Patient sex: M
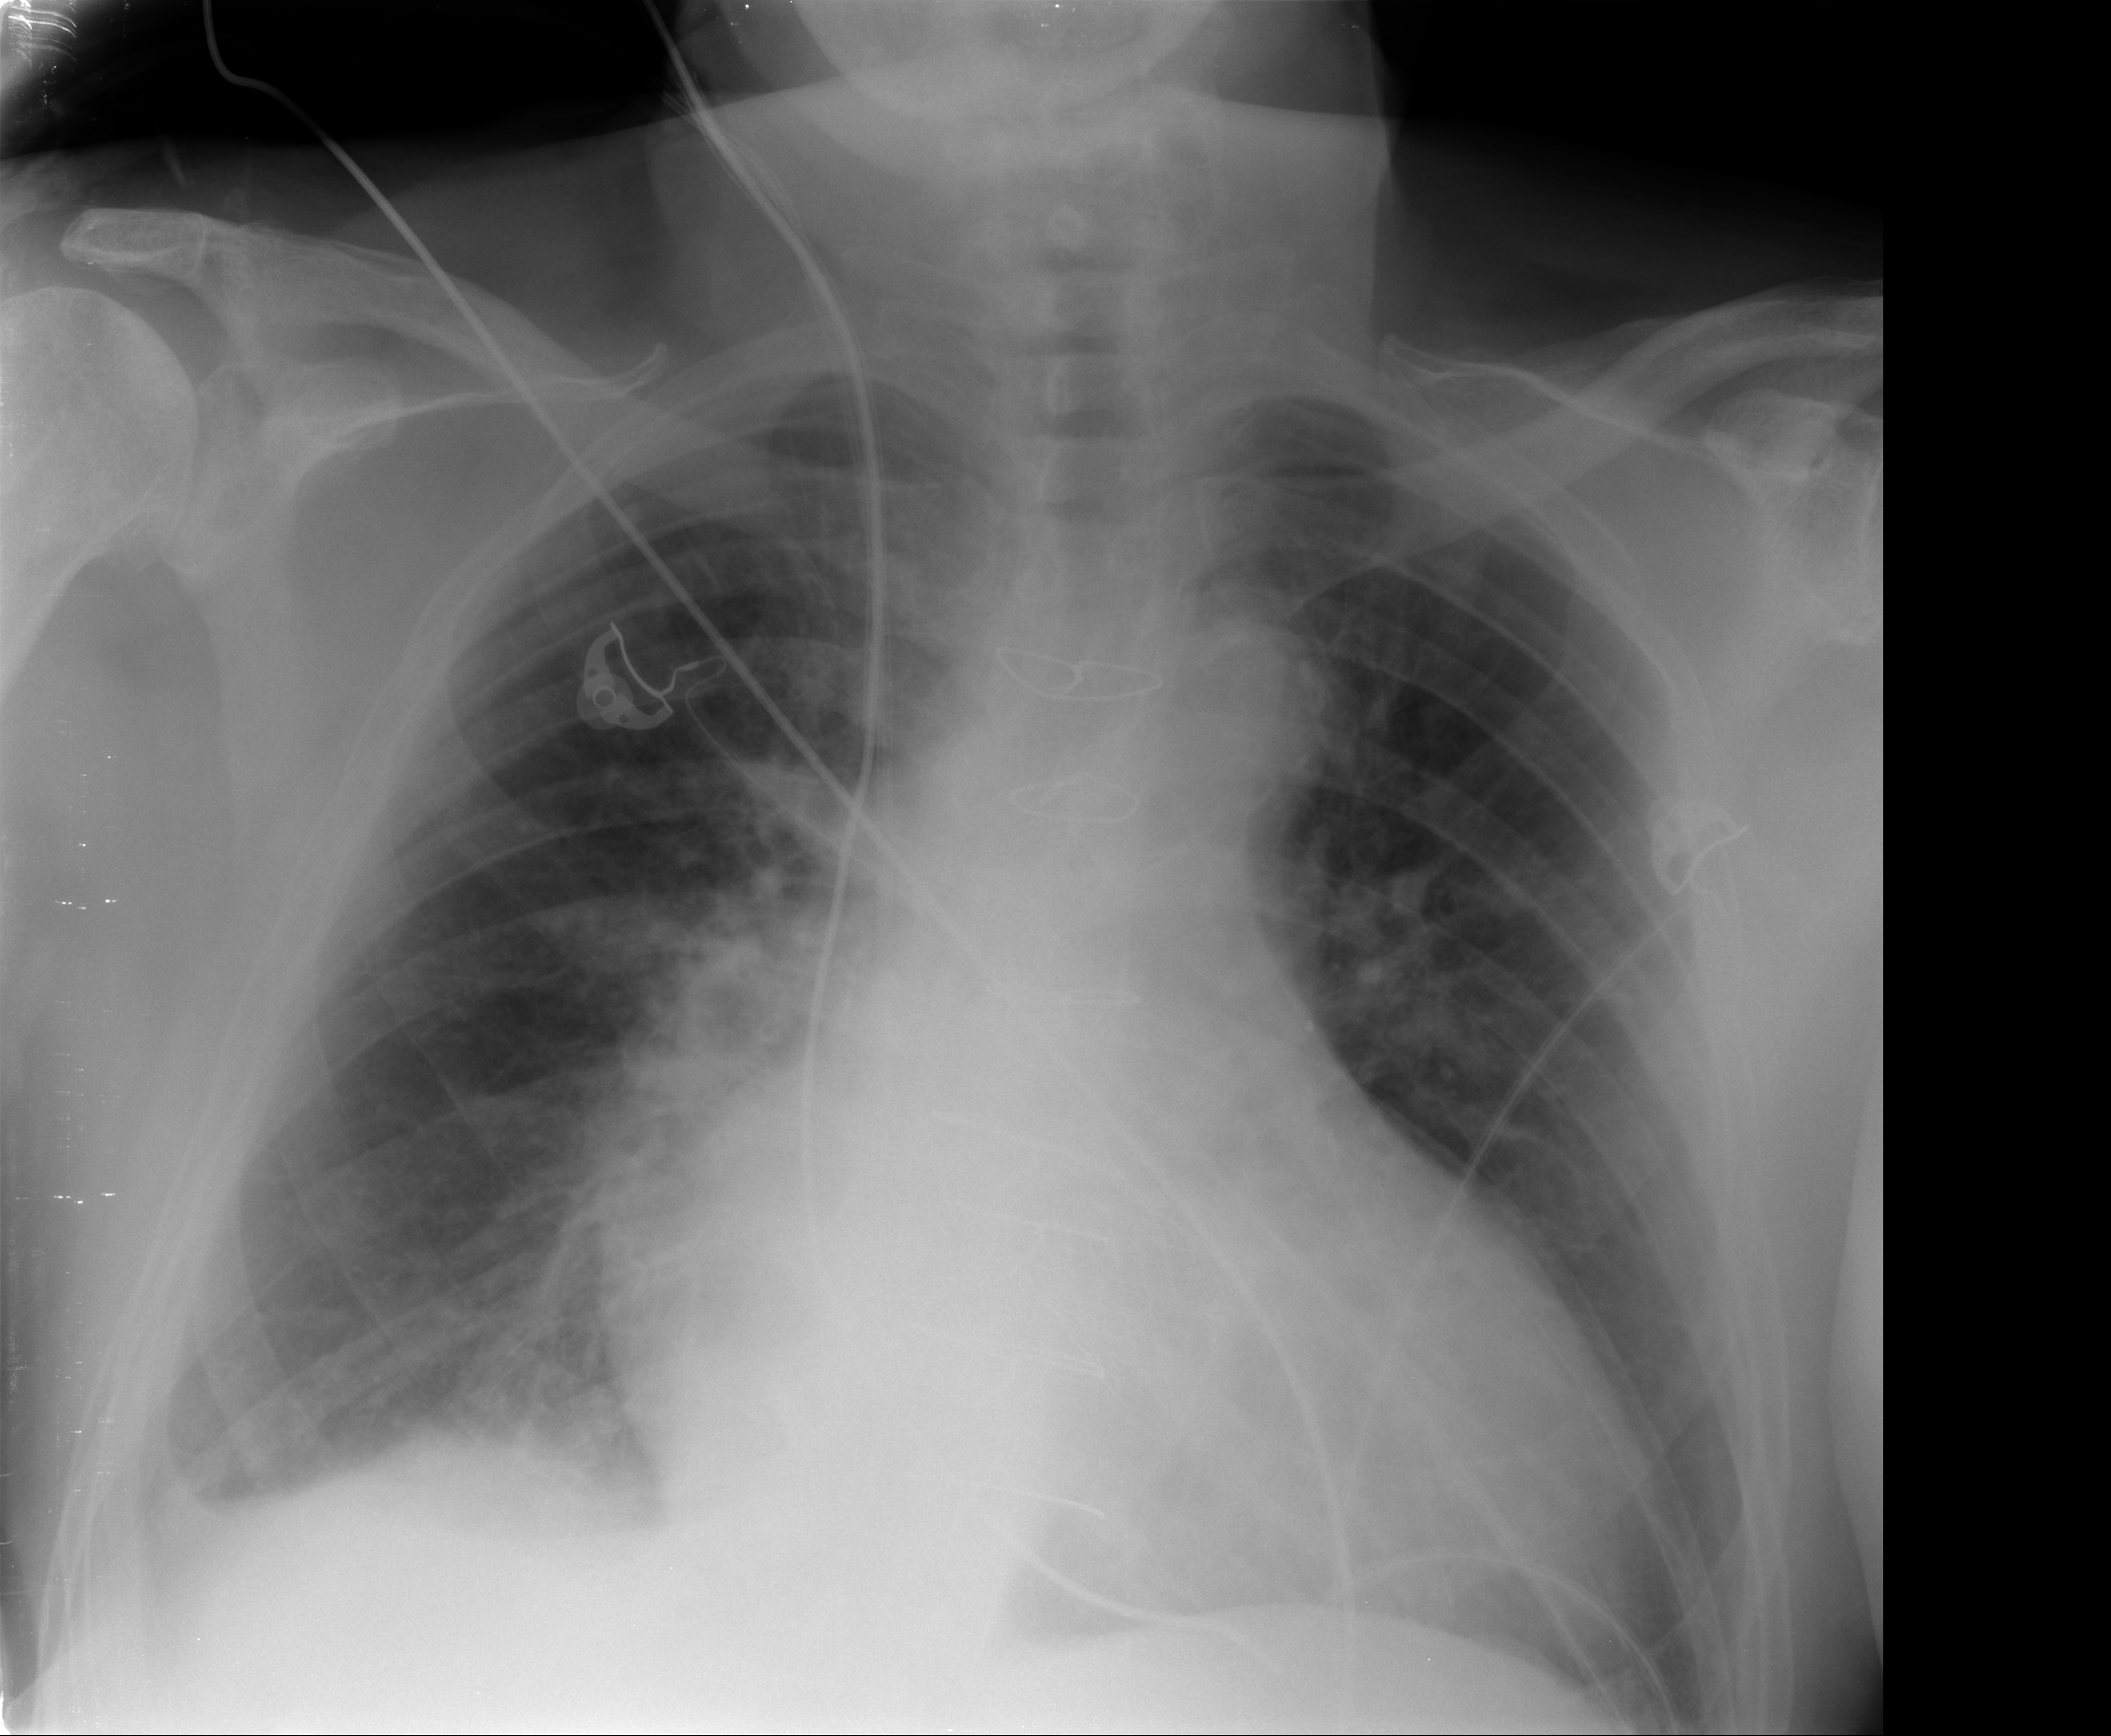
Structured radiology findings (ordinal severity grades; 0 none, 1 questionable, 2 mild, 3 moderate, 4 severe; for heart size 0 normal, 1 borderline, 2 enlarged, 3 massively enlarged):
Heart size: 2
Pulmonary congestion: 3
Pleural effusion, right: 2
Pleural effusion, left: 2
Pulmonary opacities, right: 0
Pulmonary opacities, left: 1
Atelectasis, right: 2
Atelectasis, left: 1